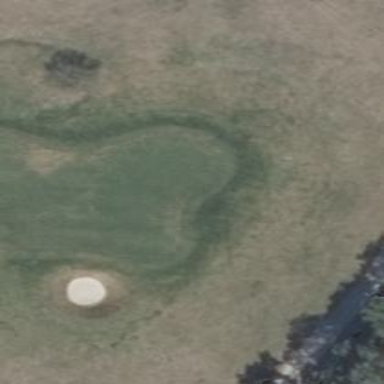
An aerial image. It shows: Golf green.